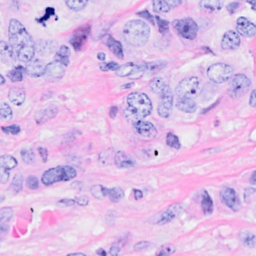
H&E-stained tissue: Breast